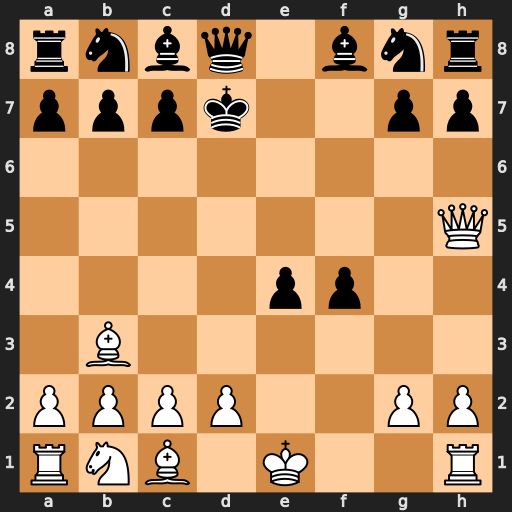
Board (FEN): rnbq1bnr/pppk2pp/8/7Q/4pp2/1B6/PPPP2PP/RNB1K2R
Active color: w
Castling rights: KQ
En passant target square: -
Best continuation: Qd5+ Bd6 Qf5+ Kc6 Ba4+ b5 Qxb5#